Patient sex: M
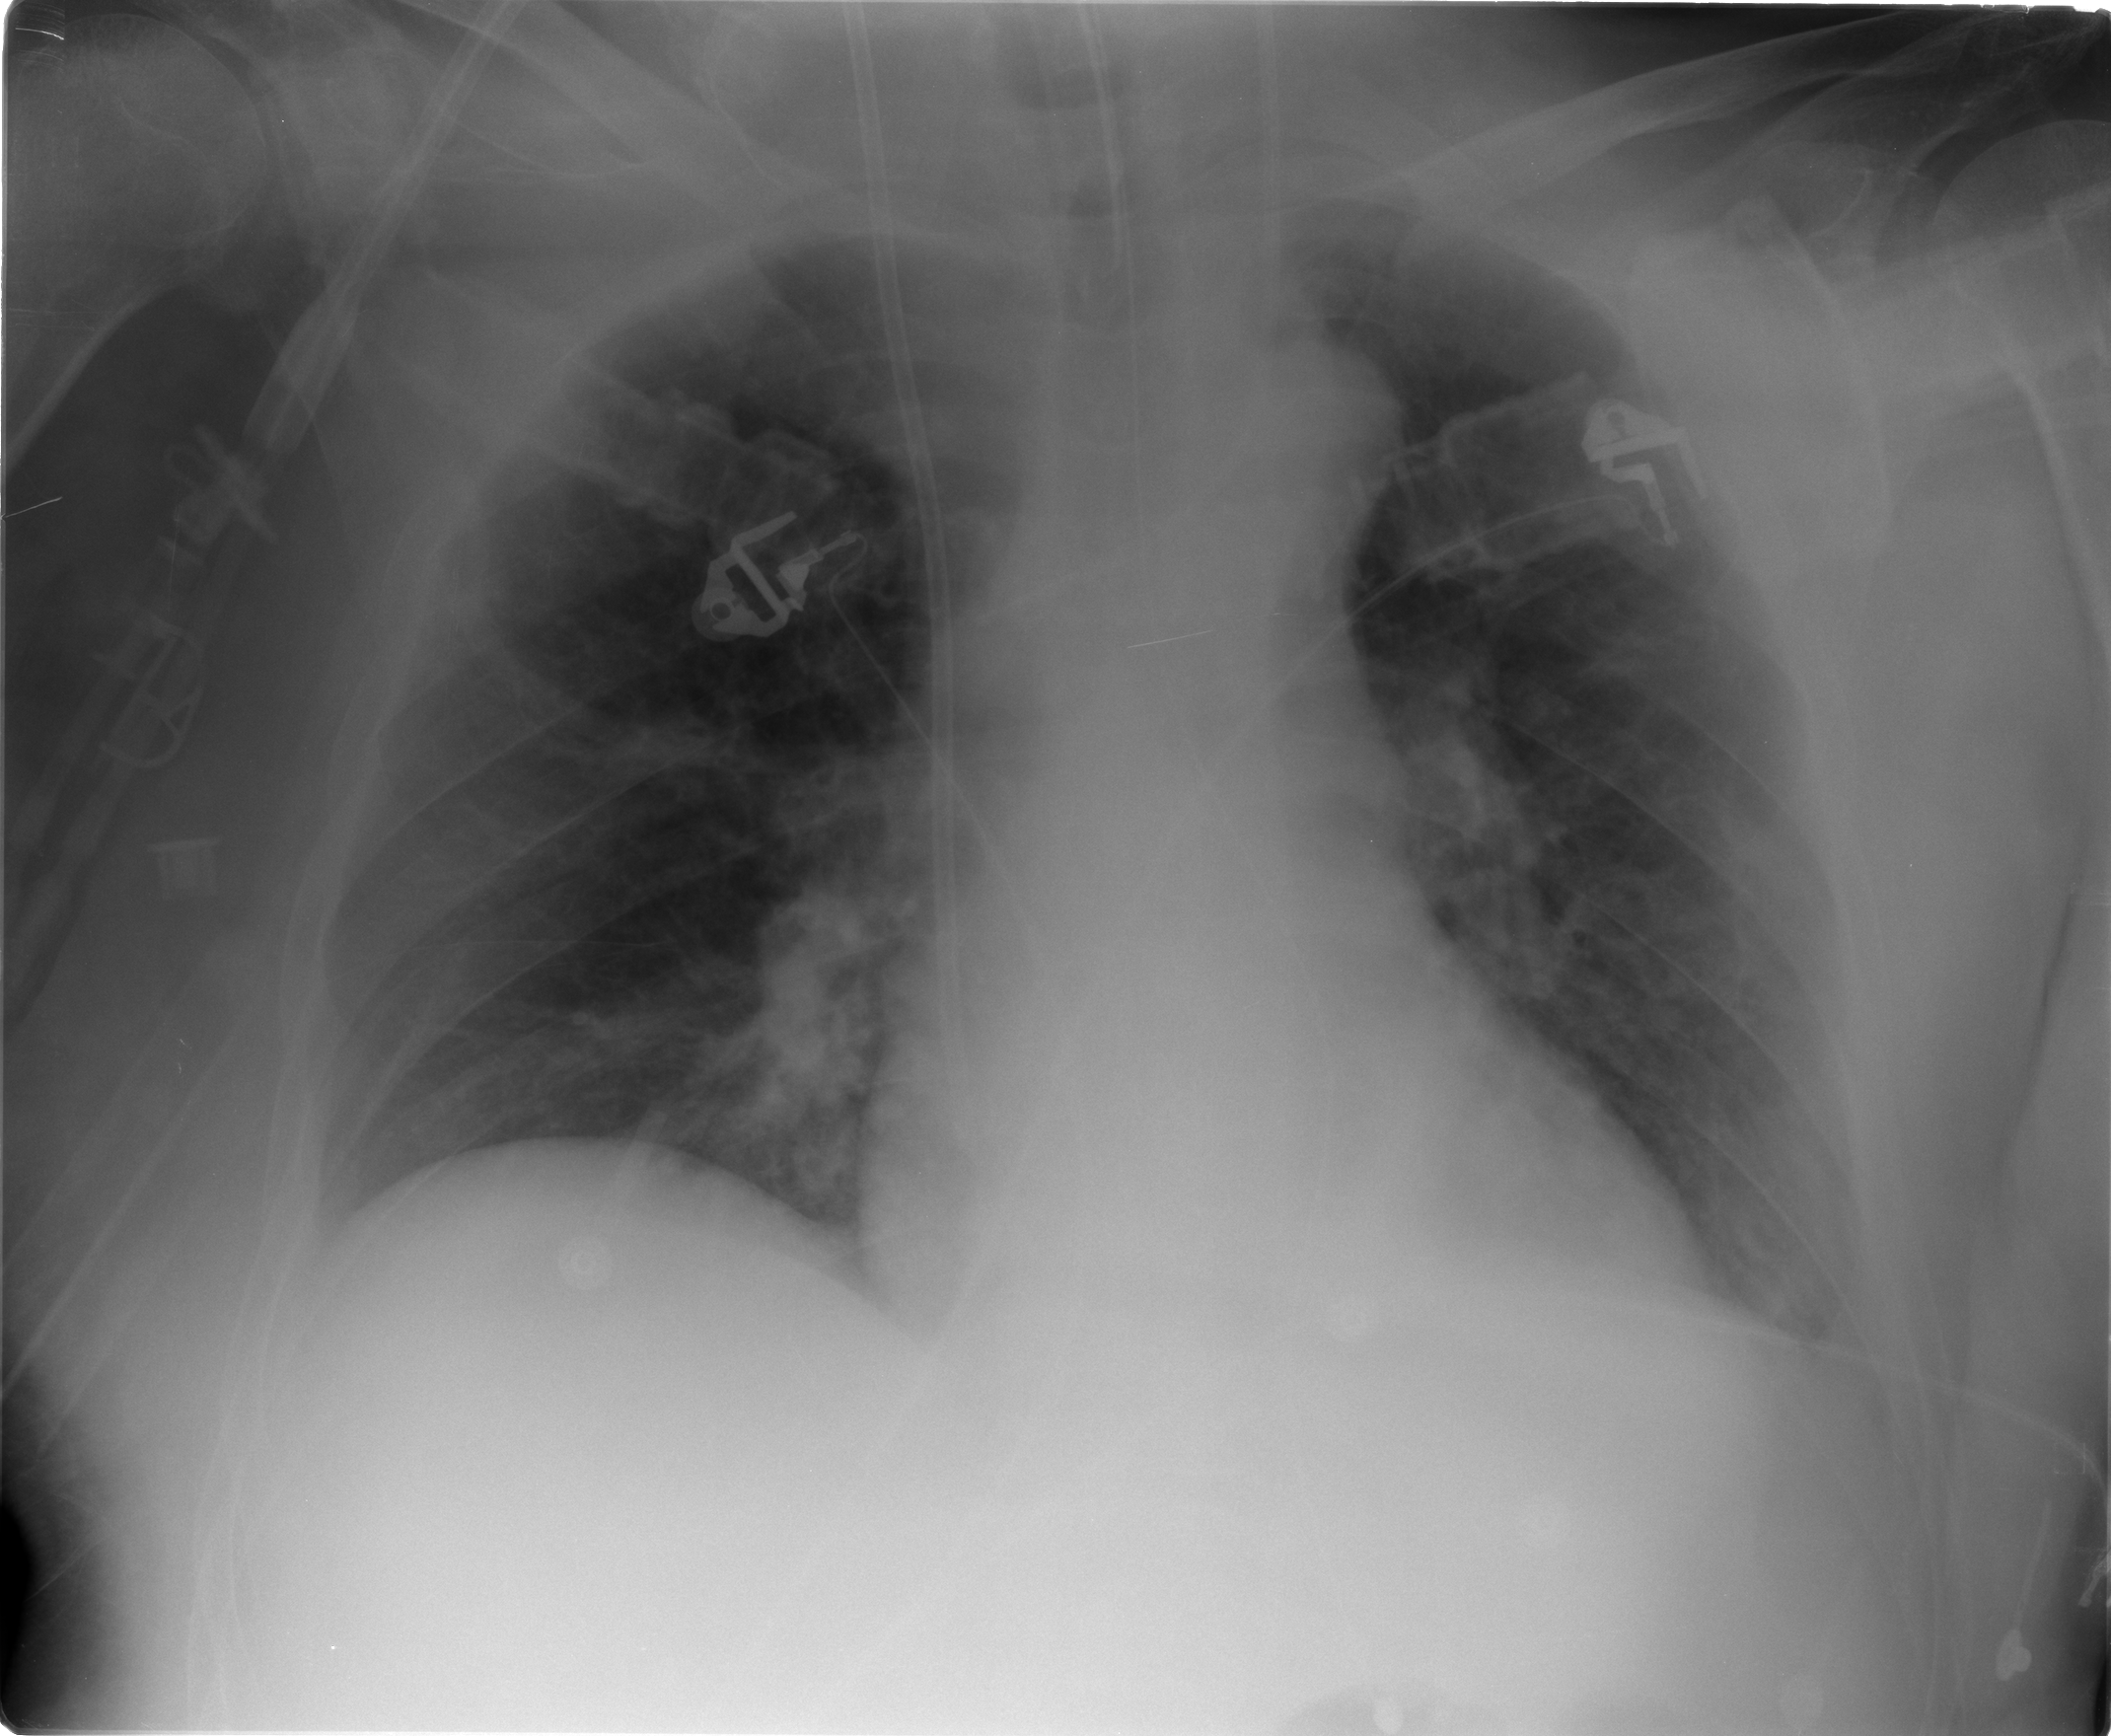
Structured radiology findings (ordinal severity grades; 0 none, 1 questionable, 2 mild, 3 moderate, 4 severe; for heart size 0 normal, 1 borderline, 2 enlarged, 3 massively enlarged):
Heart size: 0
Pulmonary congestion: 0
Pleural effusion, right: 0
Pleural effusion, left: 1
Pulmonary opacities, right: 1
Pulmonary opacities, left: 2
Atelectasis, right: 0
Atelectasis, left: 2